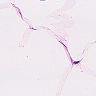
Metastatic tissue present: no